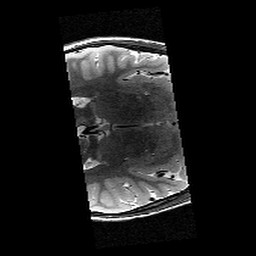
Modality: T2w
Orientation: axial
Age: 11
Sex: male
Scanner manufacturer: siemens
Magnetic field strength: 3 T
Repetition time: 9.23 s
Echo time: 0.067 s